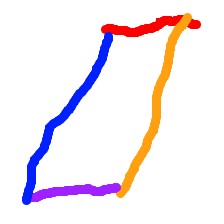
Shape: parallelogram